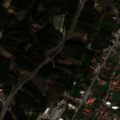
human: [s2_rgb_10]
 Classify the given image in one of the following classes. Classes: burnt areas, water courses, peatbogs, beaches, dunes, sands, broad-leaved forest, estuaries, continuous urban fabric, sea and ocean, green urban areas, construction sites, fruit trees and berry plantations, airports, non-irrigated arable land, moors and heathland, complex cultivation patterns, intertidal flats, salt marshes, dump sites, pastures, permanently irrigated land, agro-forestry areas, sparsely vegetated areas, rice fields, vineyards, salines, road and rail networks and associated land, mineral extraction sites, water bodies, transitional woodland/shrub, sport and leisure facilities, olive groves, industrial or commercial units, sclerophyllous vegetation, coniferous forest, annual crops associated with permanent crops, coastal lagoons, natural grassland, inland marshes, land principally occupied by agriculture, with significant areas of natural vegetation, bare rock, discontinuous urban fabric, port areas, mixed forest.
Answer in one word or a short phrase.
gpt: discontinuous urban fabric, industrial or commercial units, complex cultivation patterns, land principally occupied by agriculture, with significant areas of natural vegetation, mixed forest